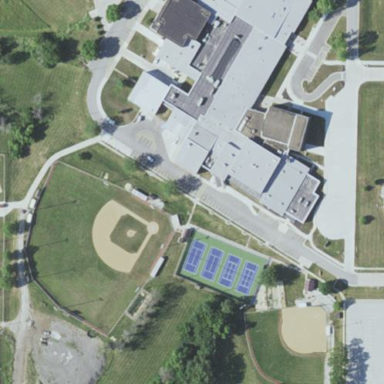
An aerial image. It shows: School.